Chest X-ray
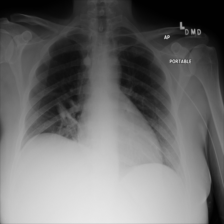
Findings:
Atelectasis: positive
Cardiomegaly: negative
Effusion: negative
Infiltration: positive
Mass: negative
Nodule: negative
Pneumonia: negative
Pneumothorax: negative
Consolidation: negative
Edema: negative
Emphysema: negative
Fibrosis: negative
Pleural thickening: negative
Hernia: negative